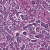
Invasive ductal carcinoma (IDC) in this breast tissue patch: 1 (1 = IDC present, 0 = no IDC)